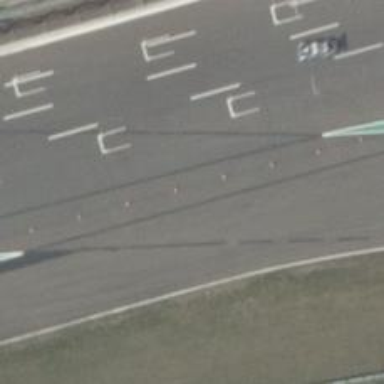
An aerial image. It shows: Motor sport raceway with asphalt surface.